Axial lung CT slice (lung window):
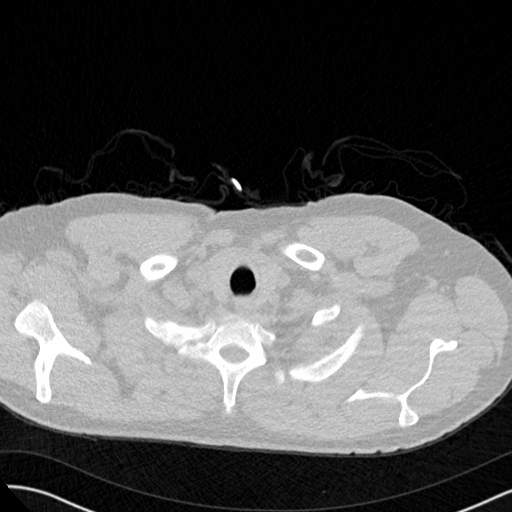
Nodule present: no